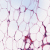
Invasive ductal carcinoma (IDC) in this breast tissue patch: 0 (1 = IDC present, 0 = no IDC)